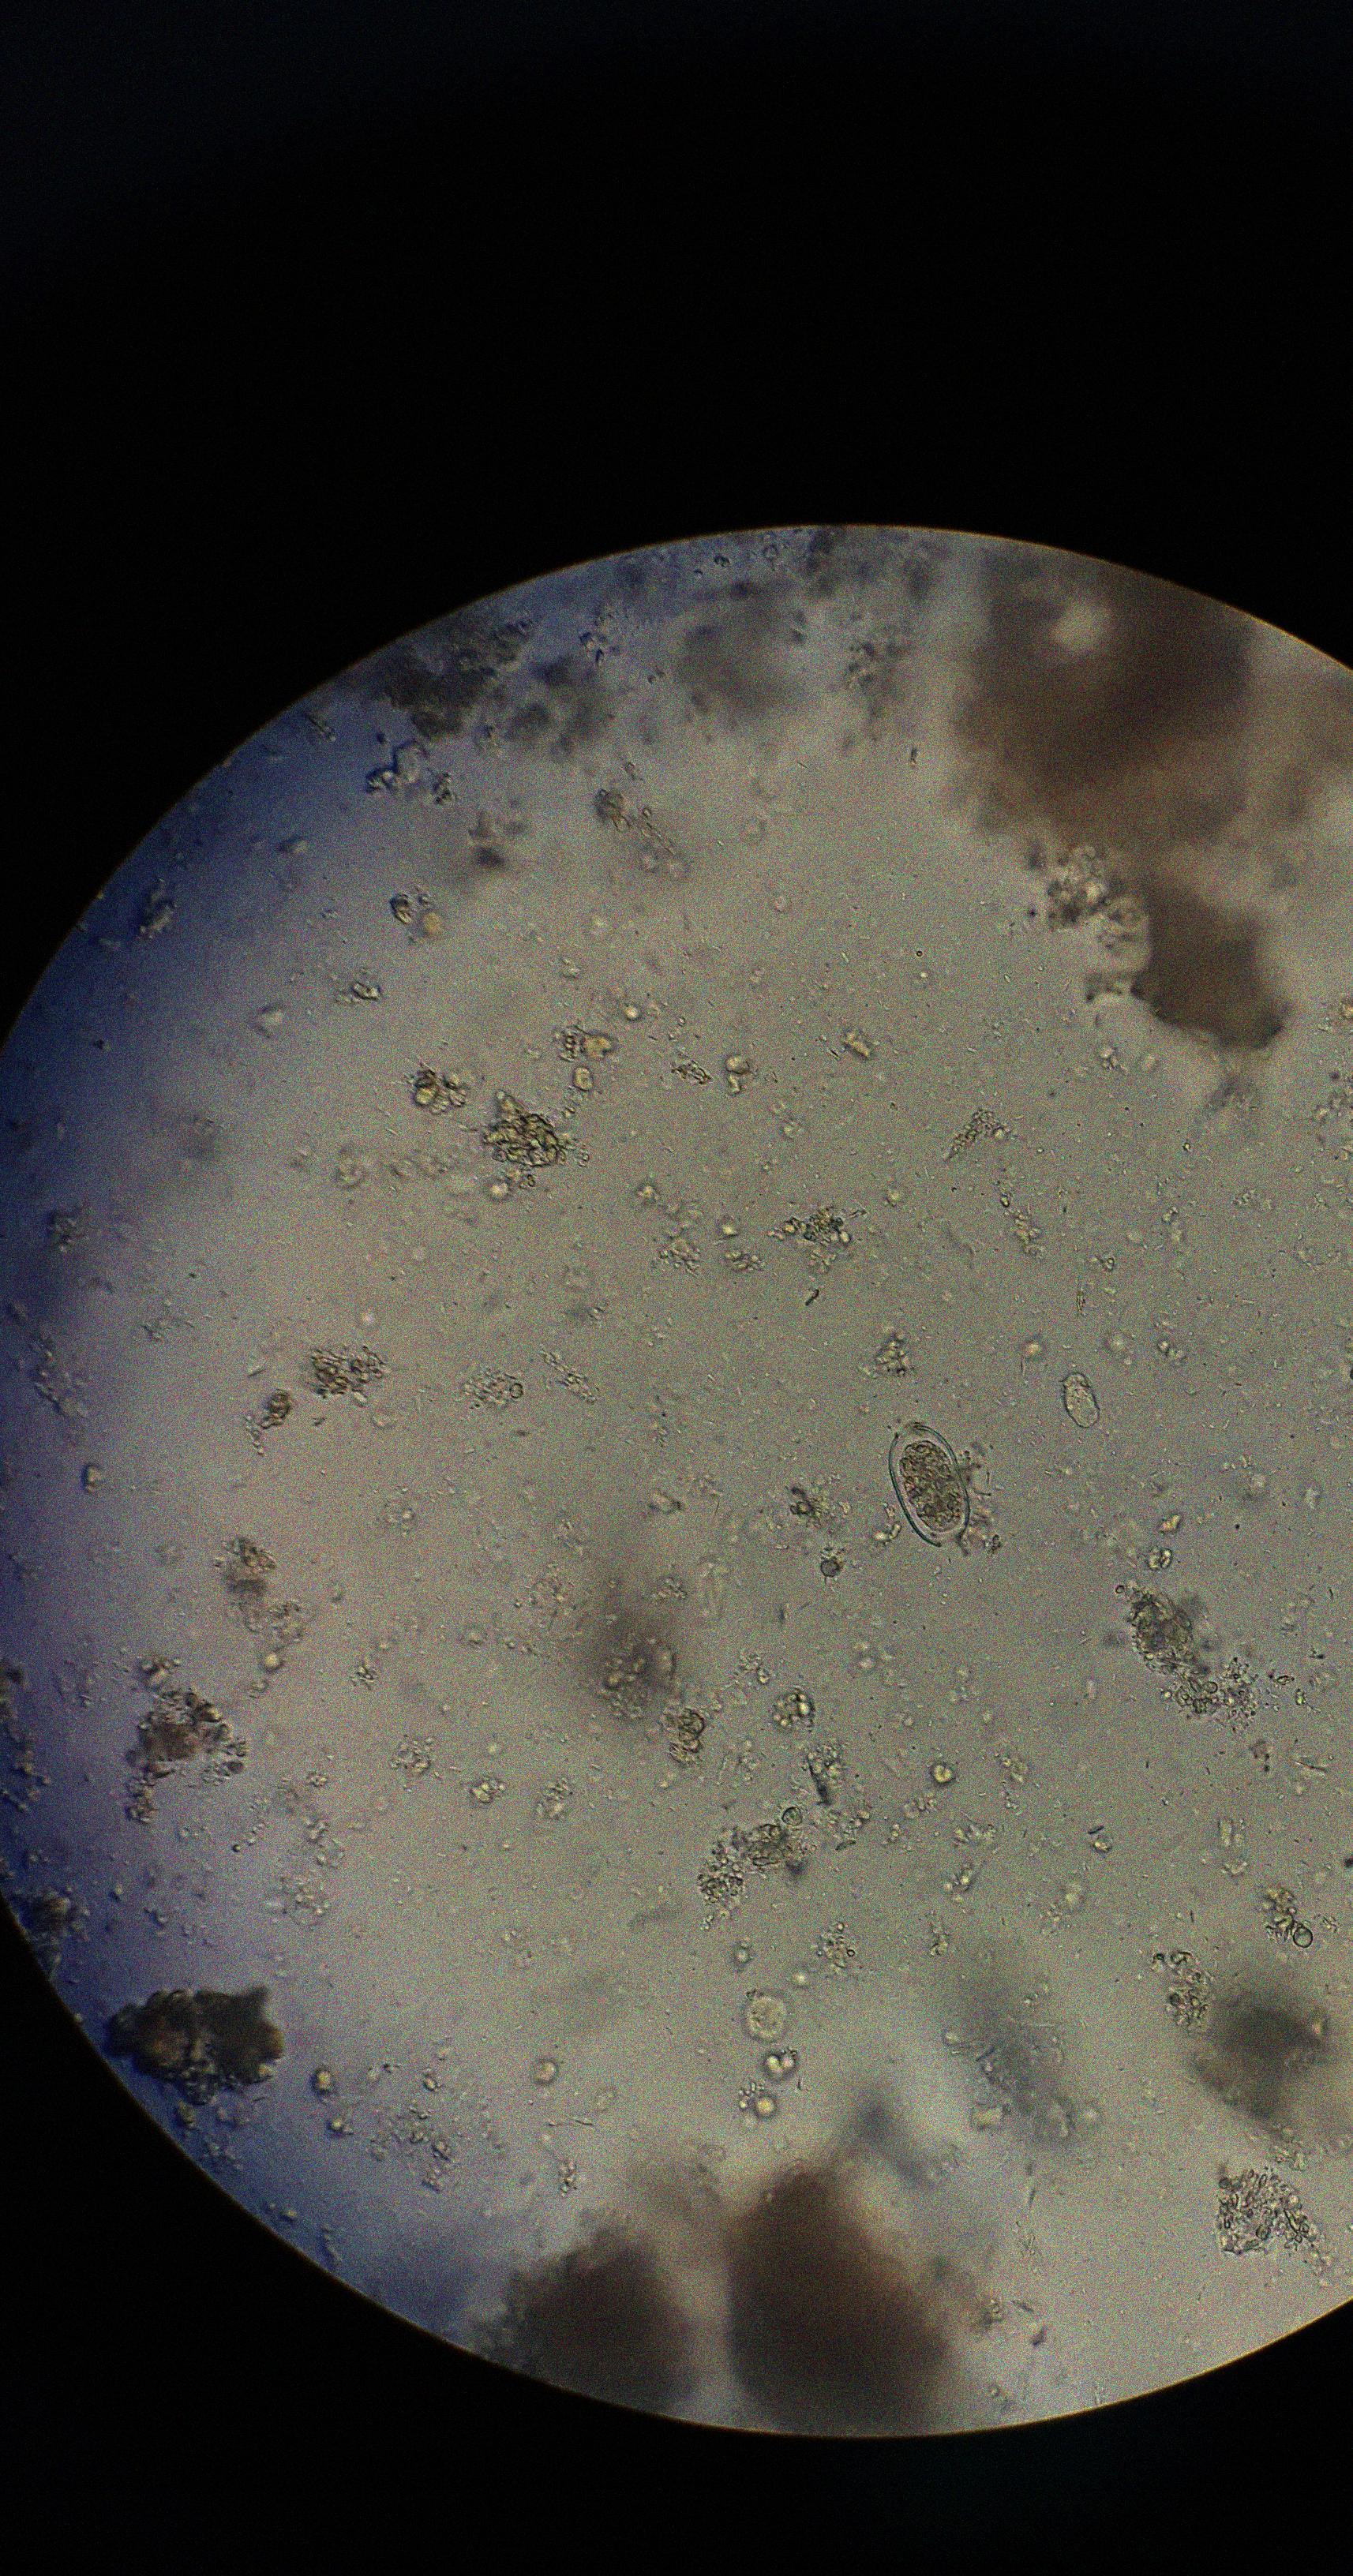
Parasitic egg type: Capillaria philippinensis